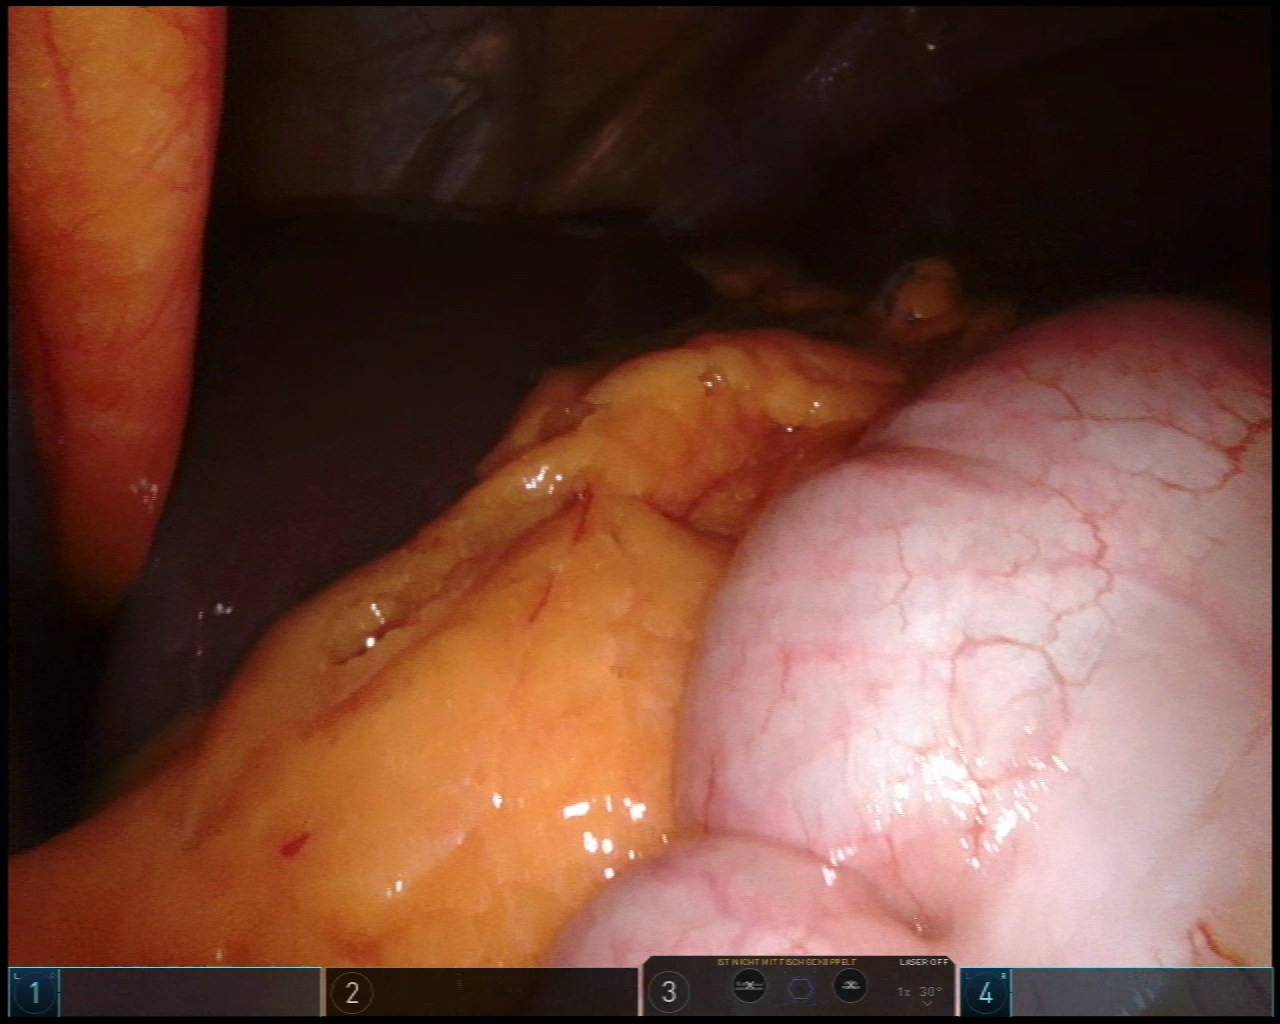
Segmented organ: liver
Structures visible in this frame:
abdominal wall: yes
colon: yes
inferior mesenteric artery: no
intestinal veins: no
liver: yes
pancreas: no
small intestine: no
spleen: no
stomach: no
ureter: no
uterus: no
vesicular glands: no